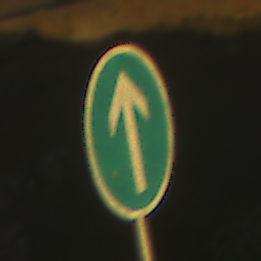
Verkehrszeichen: VorgeschriebeneFahrtrichtungGeradeaus
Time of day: SunriseSunset
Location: Outdoor (Nature)
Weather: Clear
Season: NotSpecified
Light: Natural